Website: slack
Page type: stored-credit-cards
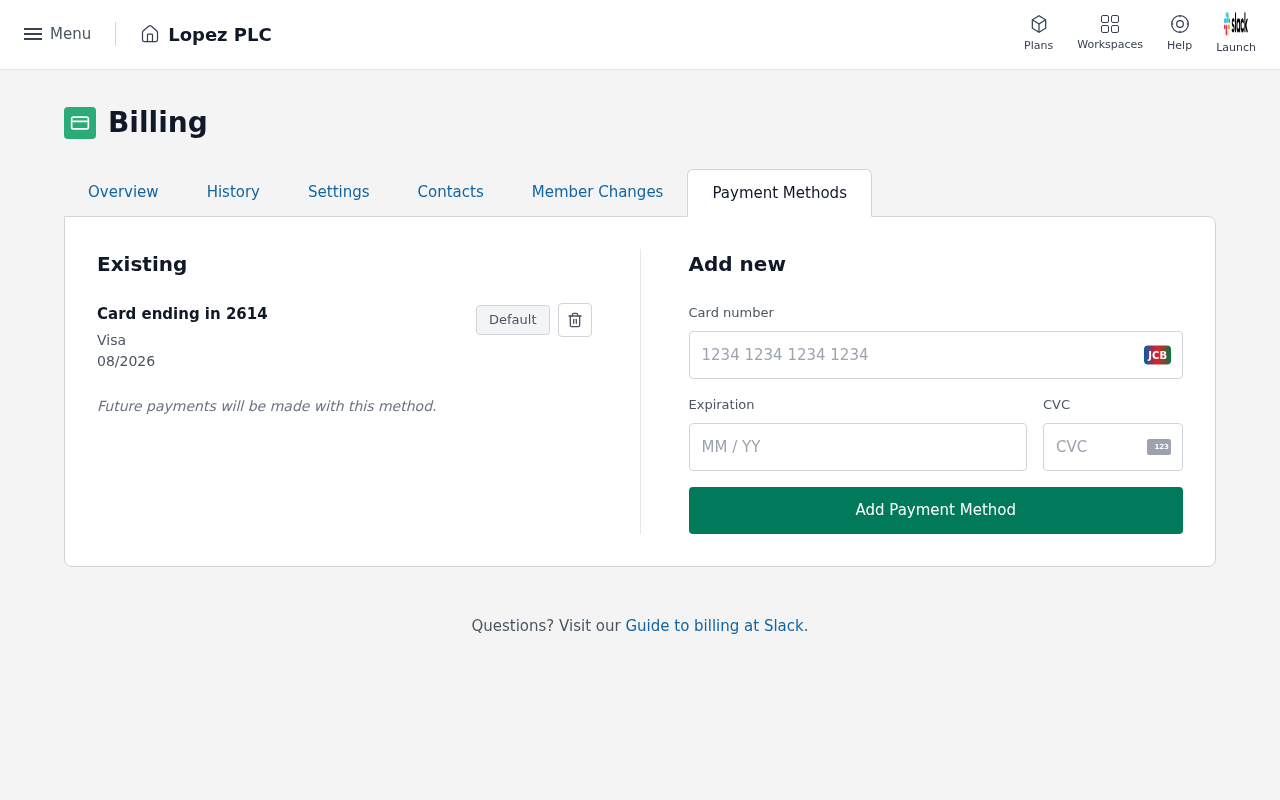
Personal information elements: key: PII_CARD_CVV
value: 837
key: PII_CARD_EXPIRY
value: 08/2026
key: PII_CARD_EXPIRY
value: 08/26
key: PII_CARD_LAST4
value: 2614
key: PII_CARD_NUMBER
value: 4205 0180 9481 2614
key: PII_CARD_TYPE
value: Visa
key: PII_COMPANY
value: Lopez PLC